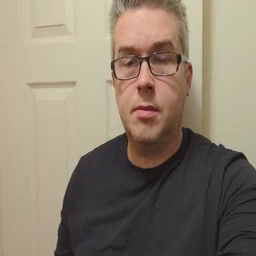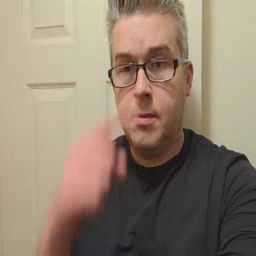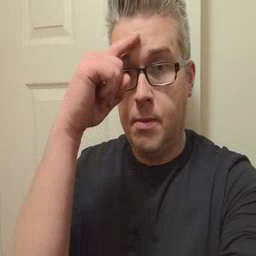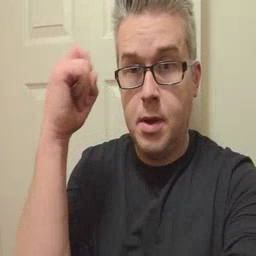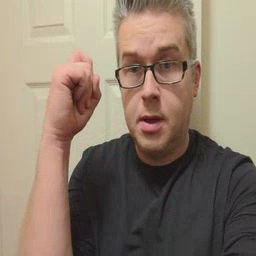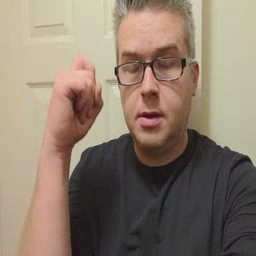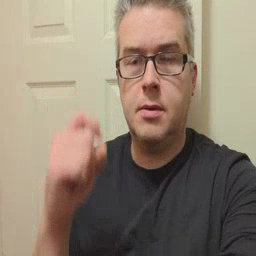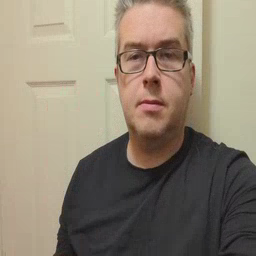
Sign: because